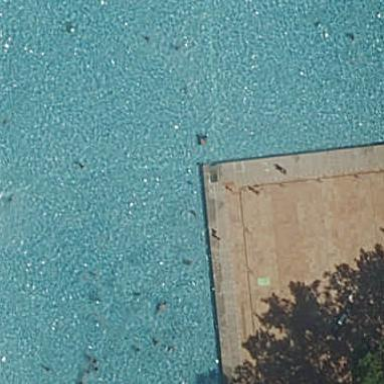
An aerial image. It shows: Swimming pool located in leisure land.